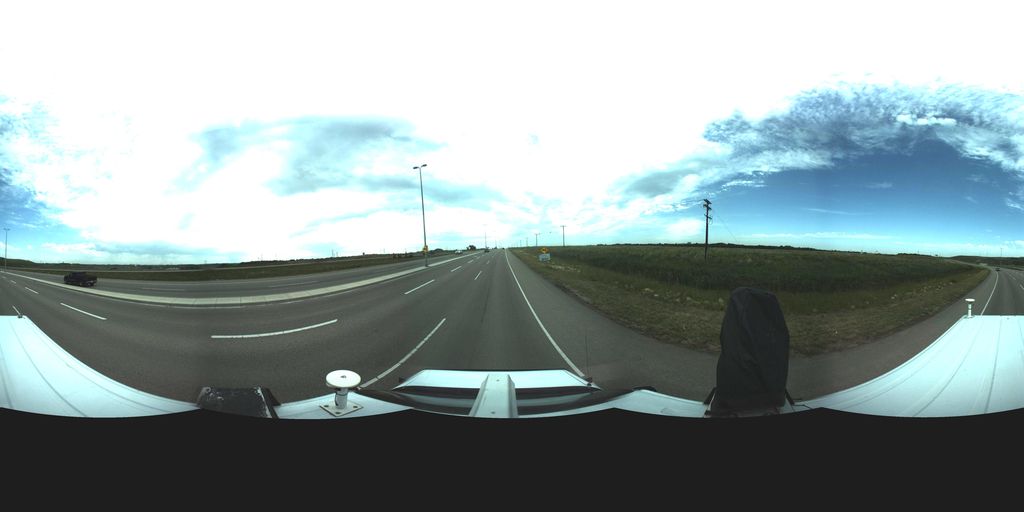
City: saskatoon